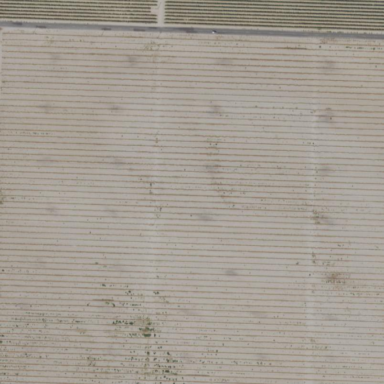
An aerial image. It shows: Vineyard.